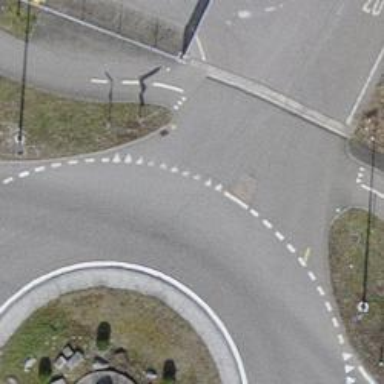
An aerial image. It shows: Road with "give way" sign.